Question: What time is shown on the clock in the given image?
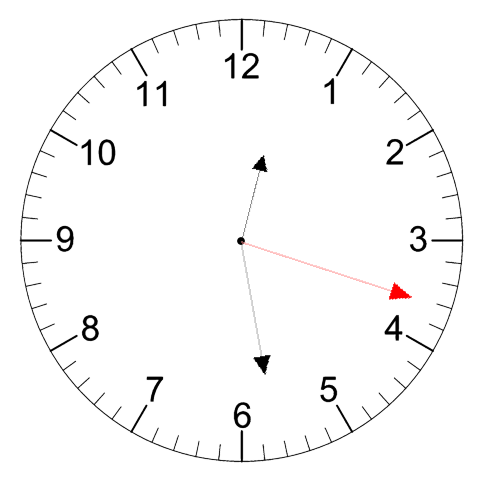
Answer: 12:28:18